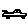
Label: car